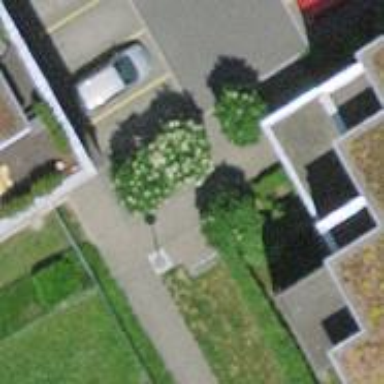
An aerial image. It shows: Bicycle parking area with wall loops.